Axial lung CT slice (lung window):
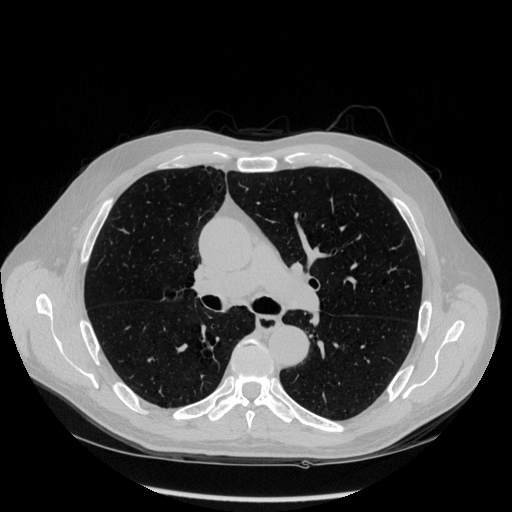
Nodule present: no